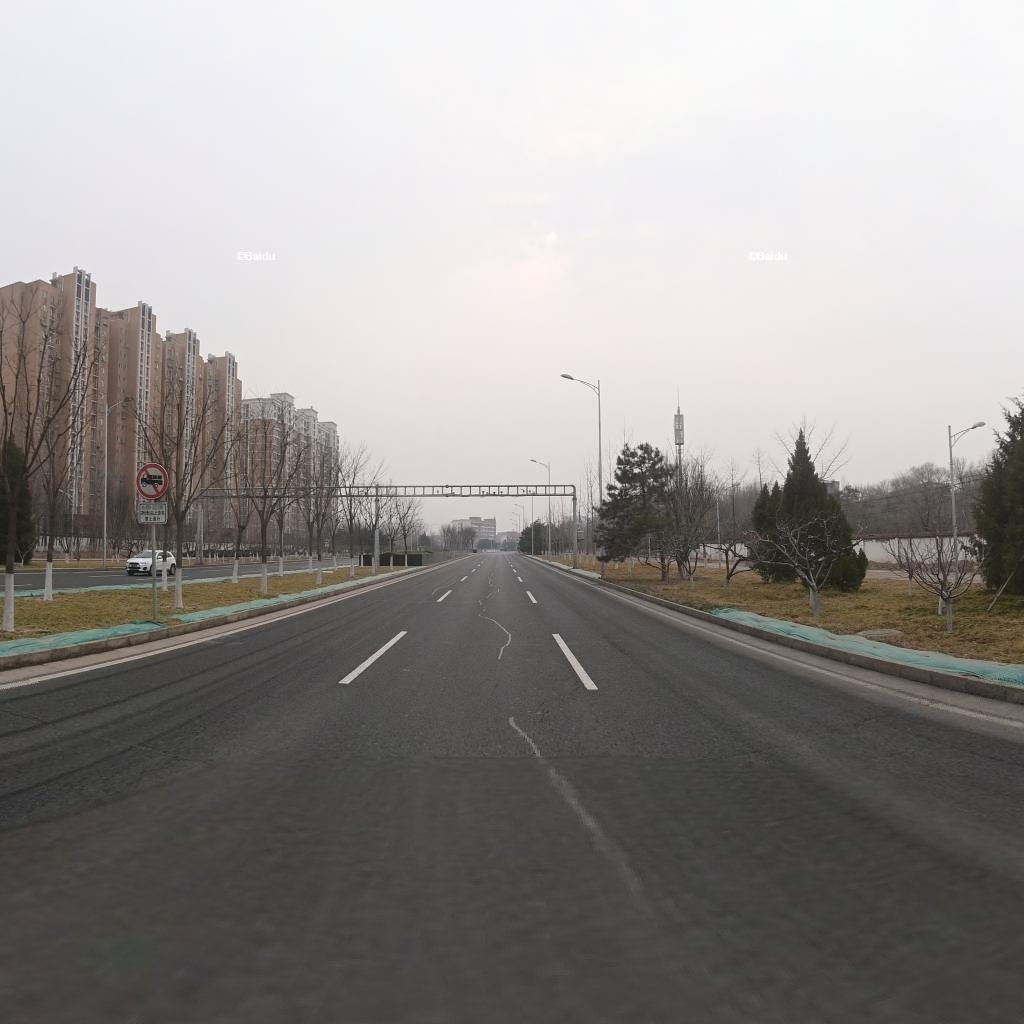
Region: Haidian
Road damage annotations: longitudinal patch, longitudinal patch, longitudinal patch, transverse crack, longitudinal crack, transverse crack